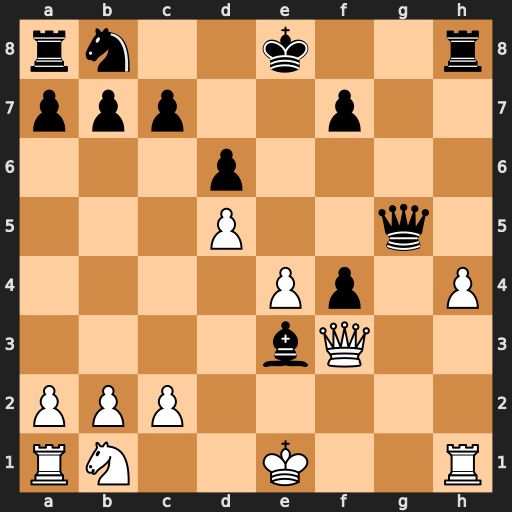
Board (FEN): rn2k2r/ppp2p2/3p4/3P2q1/4Pp1P/4bQ2/PPP5/RN2K2R
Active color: w
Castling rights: KQkq
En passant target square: -
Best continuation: hxg5 Rxh1+ Qxh1